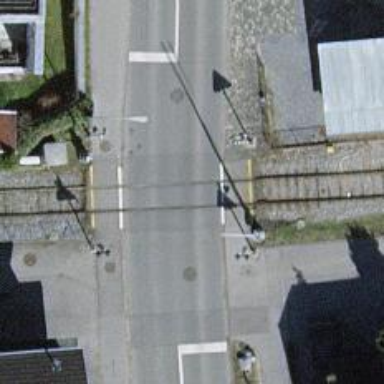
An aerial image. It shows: Full barrier level crossing on railway.